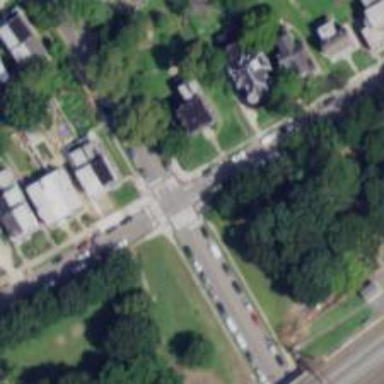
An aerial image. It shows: Marked road crossing.